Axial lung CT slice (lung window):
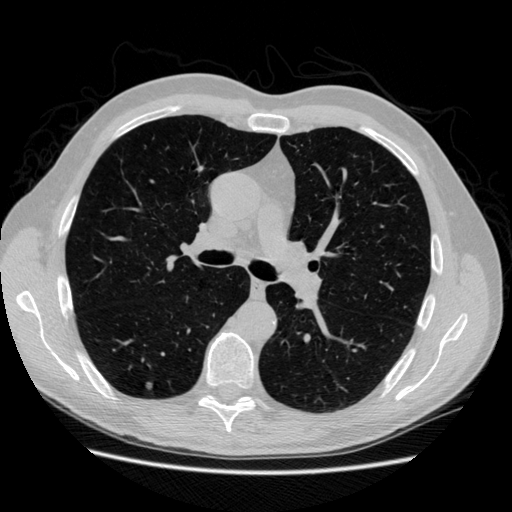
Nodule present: yes
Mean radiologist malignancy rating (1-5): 2.333